Brain MRI, t2w sequence, axial 2D slice.
Patient: age 35, sex M, weight 95 kg, height 1.95 m
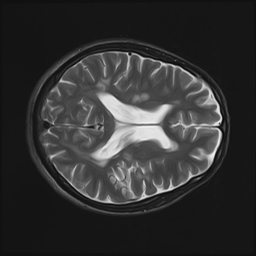